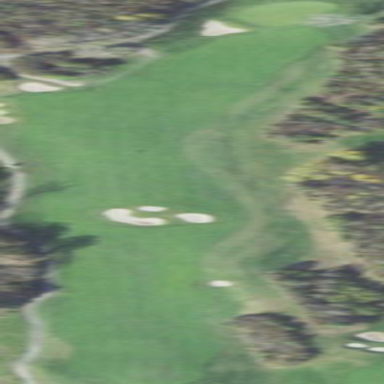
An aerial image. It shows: Golf fairway in the image.